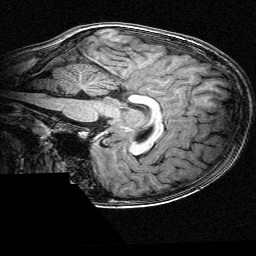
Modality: T1w
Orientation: sagittal
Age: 11
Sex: male
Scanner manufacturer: siemens
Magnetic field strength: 3 T
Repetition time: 2.3 s
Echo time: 0.00336 s